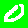
Digit: 0